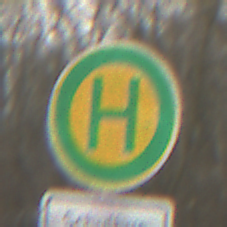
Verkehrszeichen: Haltestelle
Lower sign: ZeitangabenMitBeschraenkungAufWochentage5
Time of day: MorningAfternoon
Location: Outdoor (Nature)
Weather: PartlyCloudy
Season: Winter
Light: Natural